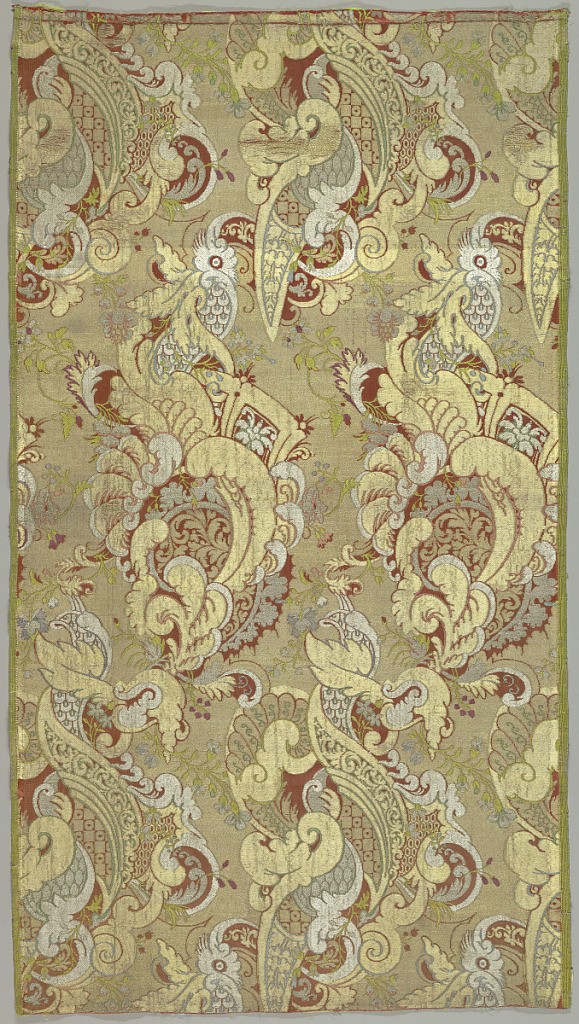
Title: Textile
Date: late 17th–early 18th century
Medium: silk, metallic yarns (metal foil wrapped silk-core yarns) Technique: 7\1 satin with supplementary weft patterning and discontinuous supplementary weft (brocaded) bound in 1\3 twill Label: silk satin with supplementary weft patterning and brocade in silk and metallic yarns
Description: Length of woven silk brocaded in gold and silver yarns with pale blue, violet, green, coral and touches of magenta silk. 'Bizarre' style design of feather-like scrolls and geometric frets composed into large curving shapes.